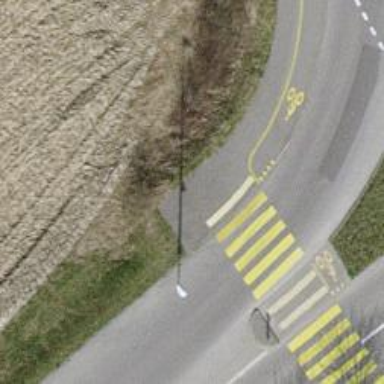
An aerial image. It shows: Kerb serving as barrier.